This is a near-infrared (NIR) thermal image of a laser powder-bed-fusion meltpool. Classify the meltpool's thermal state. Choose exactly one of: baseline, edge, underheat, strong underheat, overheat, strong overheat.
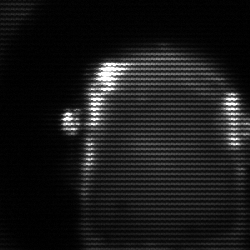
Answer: baseline